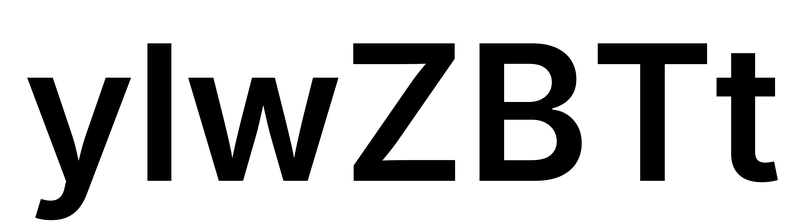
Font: Inter_SemiBold